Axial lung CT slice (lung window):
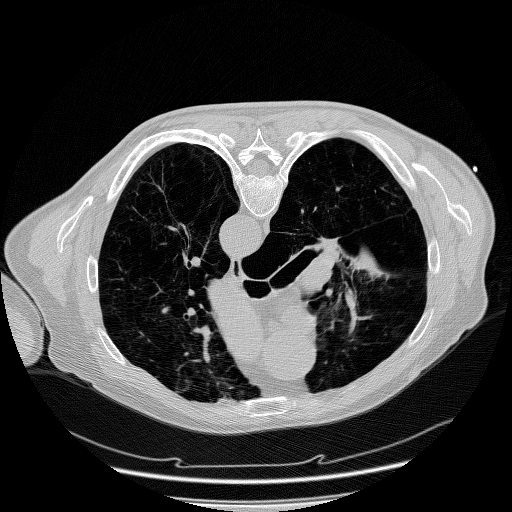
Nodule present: no